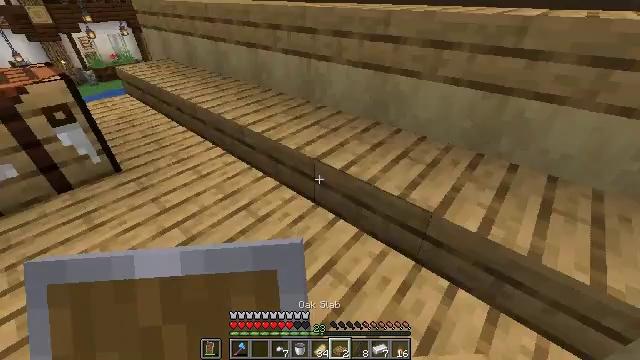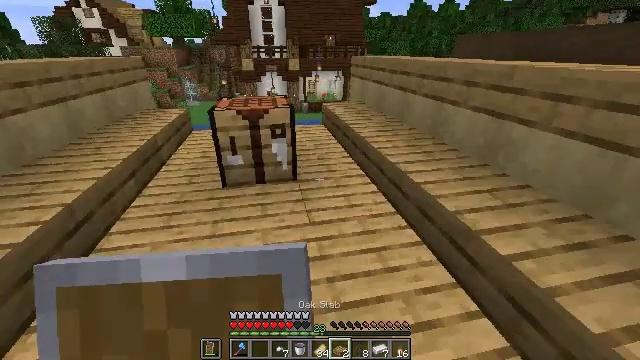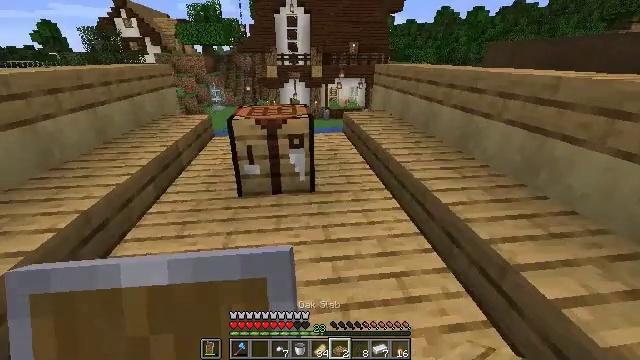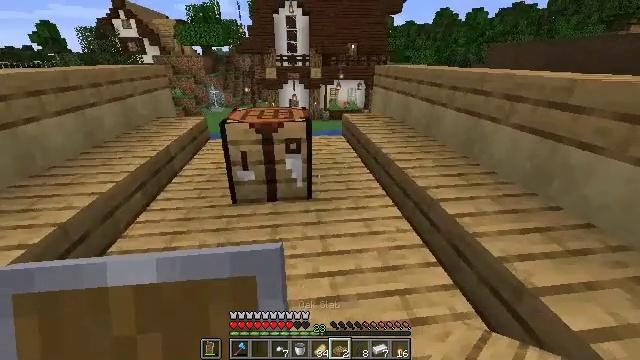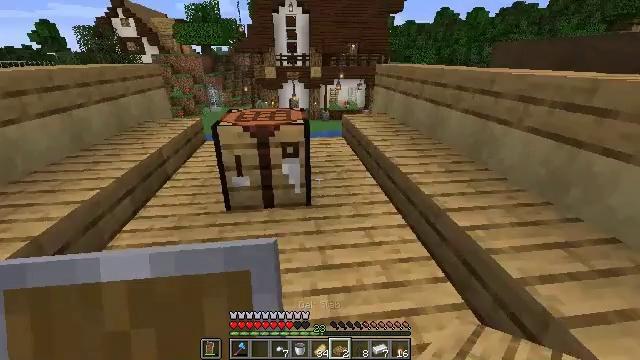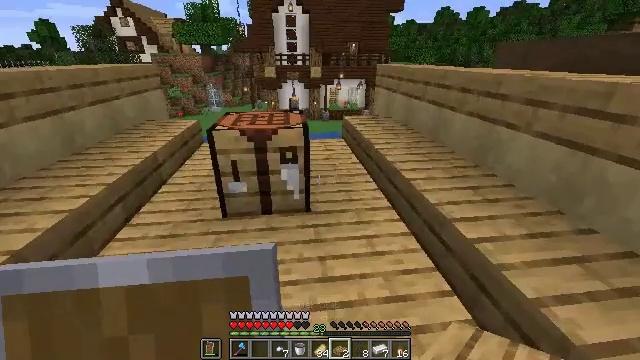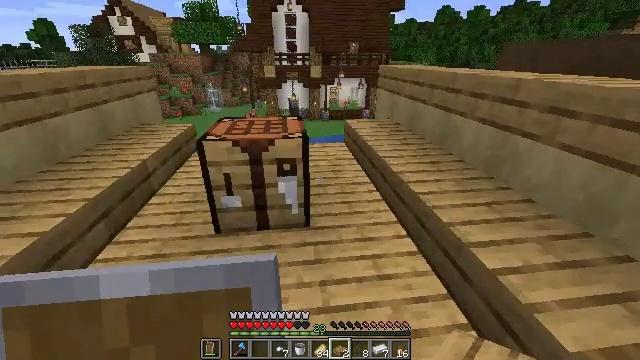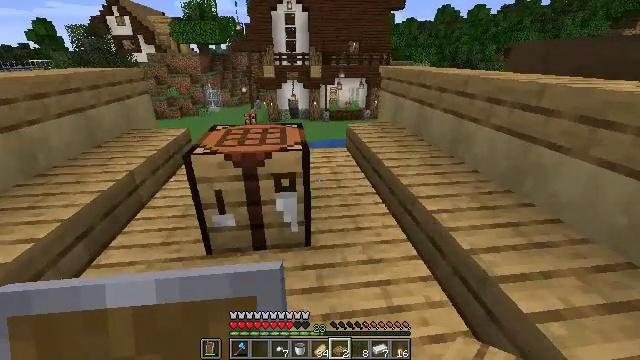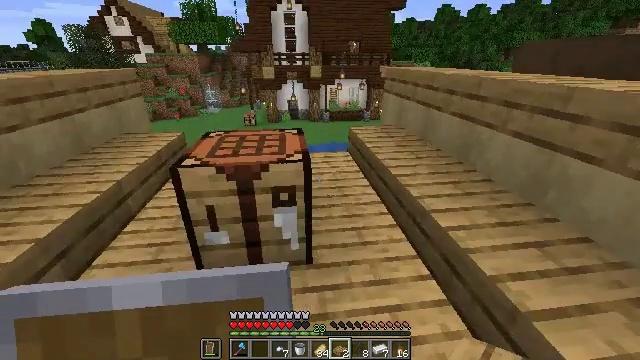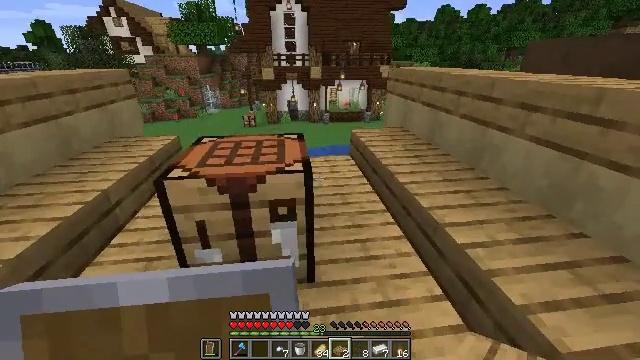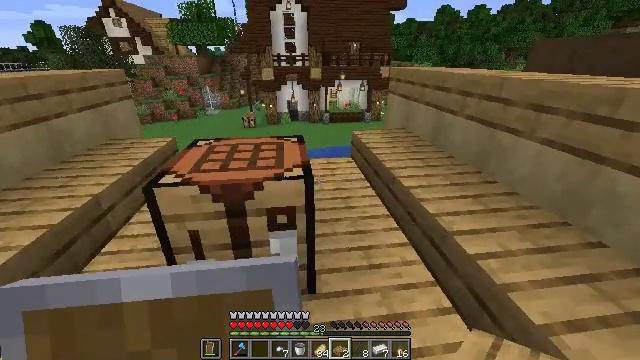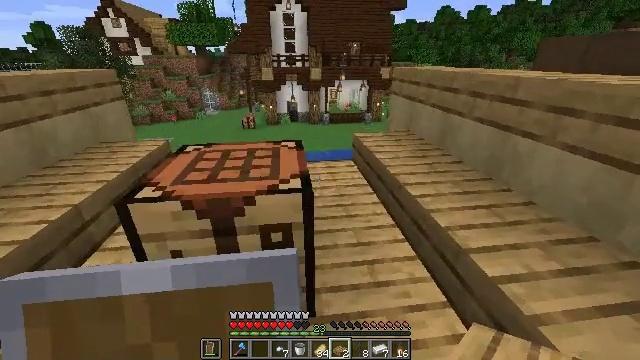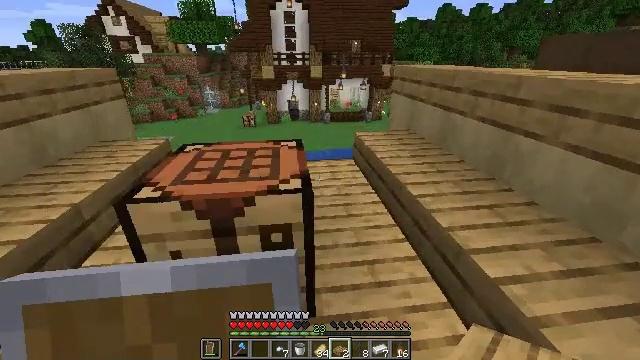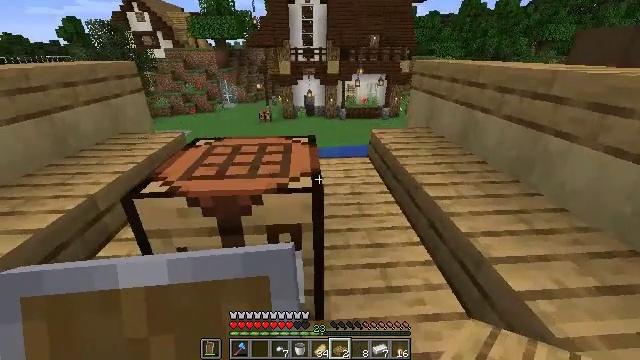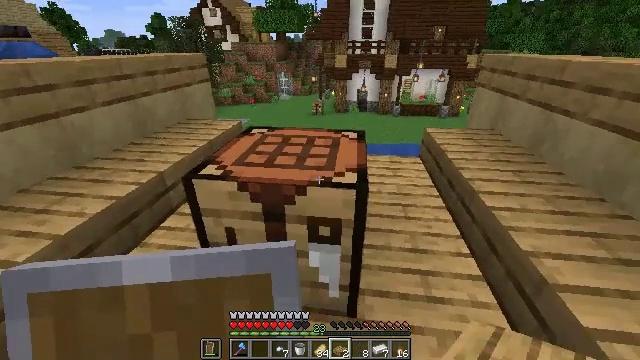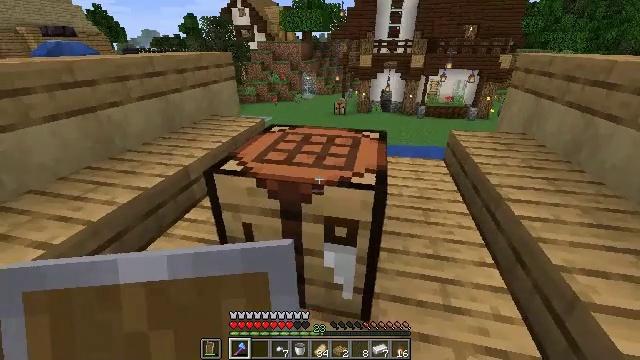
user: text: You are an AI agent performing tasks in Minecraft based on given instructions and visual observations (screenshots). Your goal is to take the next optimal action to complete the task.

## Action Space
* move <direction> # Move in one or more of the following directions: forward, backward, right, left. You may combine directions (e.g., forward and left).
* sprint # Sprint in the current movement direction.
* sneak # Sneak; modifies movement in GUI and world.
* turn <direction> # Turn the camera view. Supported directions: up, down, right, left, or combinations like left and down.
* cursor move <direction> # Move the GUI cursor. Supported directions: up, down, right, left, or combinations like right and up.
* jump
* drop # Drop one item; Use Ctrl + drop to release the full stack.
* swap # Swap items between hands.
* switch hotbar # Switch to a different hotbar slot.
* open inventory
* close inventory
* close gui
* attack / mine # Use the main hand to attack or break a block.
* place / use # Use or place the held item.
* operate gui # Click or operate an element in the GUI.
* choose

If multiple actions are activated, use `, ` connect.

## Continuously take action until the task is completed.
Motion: motion action
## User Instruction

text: Recycle the crafting table.
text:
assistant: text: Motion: move forward, turn left and up
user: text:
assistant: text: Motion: move forward, turn left and up
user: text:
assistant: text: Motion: move forward
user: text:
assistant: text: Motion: move forward
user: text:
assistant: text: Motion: move forward
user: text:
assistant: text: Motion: move forward
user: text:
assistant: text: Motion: move forward
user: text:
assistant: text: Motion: move forward
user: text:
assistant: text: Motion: move forward
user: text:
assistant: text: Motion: move forward
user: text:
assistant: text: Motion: no_op
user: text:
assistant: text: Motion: no_op
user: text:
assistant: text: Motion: turn left
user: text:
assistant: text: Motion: turn left and down
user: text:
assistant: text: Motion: turn left, switch to hotbar 1
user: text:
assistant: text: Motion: switch to hotbar 1
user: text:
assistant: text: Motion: switch to hotbar 1
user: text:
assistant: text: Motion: switch to hotbar 1
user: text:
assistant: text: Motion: no_op
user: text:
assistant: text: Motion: no_op
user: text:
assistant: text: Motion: no_op
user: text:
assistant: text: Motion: no_op
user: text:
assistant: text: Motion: no_op
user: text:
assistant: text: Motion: no_op
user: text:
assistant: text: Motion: no_op
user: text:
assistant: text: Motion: no_op
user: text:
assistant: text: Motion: no_op
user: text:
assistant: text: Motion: no_op
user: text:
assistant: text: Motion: no_op
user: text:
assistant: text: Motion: no_op